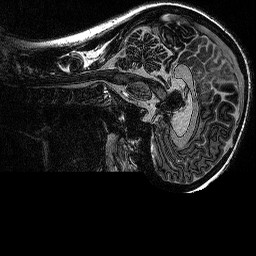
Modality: MP2RAGE
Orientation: sagittal
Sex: female
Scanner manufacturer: siemens
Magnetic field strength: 3 T
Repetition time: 5 s
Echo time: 0.00292 s